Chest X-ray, AP view. Patient: 53 years old, sex M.
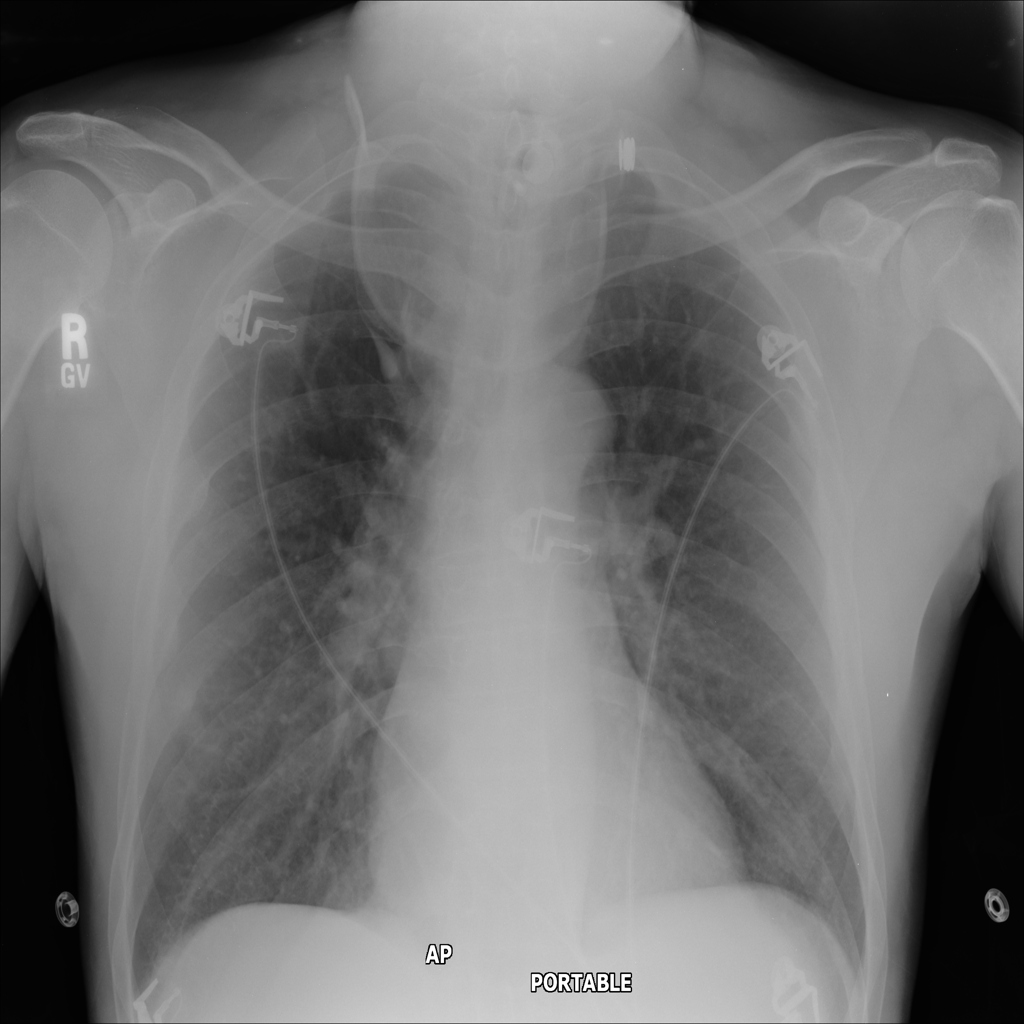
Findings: No Finding